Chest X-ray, PA view. Patient: 59 years old, sex F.
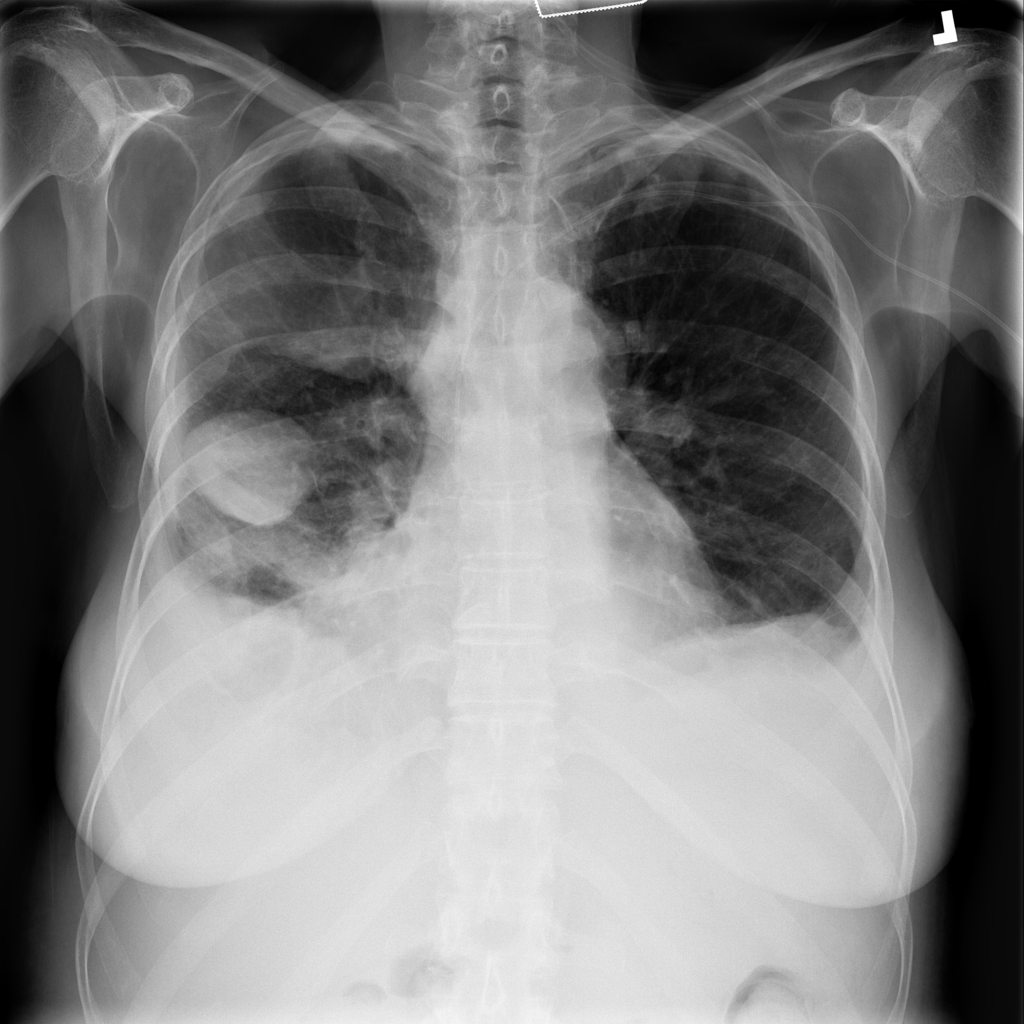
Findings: No Finding